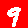
Digit: 9